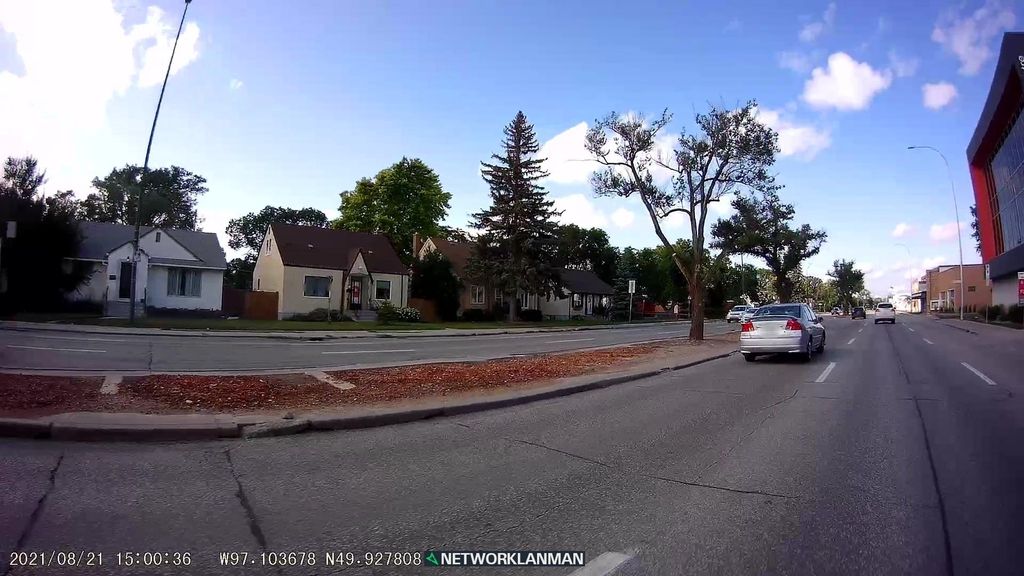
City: winnipeg